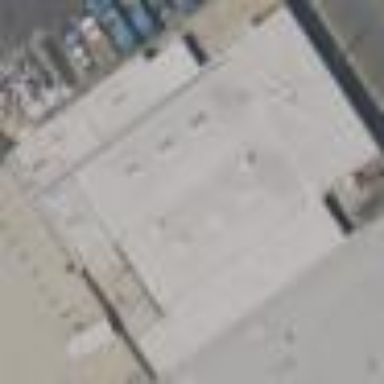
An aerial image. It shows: Industrial building.